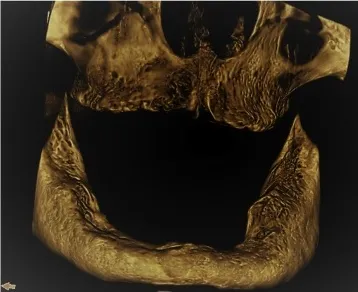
The patient's clinical presentation. (e) The preoperative 3D view of the maxilla and mandible using cone-beam computed tomography.
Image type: radiology (ct)